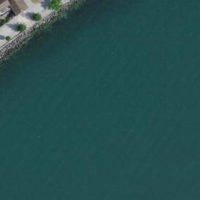
EUNIS habitat code: 14
Species observed at this site:
Corvus corone
Podiceps cristatus
Prunus lusitanica
Fulica atra
Anas platyrhynchos
Passer domesticus
Columba palumbus
Chroicocephalus ridibundus
Turdus merula
Phalacrocorax carbo
Larus michahellis
Cygnus olor
Milvus migrans
Mergus merganser
Sterna hirundo